I will show an image sequence of human cooking. I have annotated the images with numbered circles. Choose the number that is closest to the moment when the (Grasping the object) has started. You are a five-time world champion in this game. Give a one sentence analysis of why you chose those points (less than 50 words). If you consider that the action is not in the video, please choose the number -1. Provide your answer at the end in a json file of this format: {"points": []}
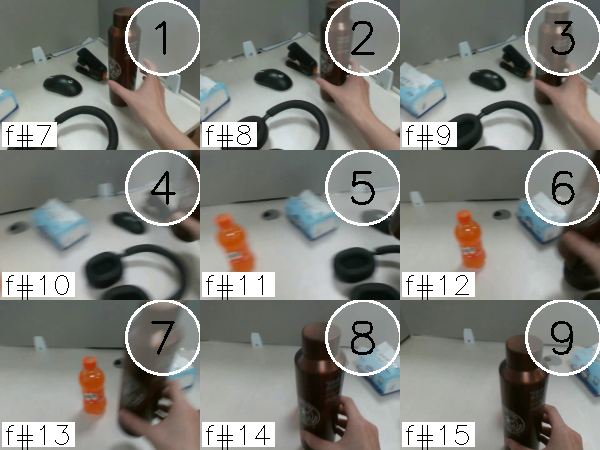
Frame 2 shows the clearest moment of hand-object contact.
{"points": [2]}